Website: walmart
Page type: newsletter-management
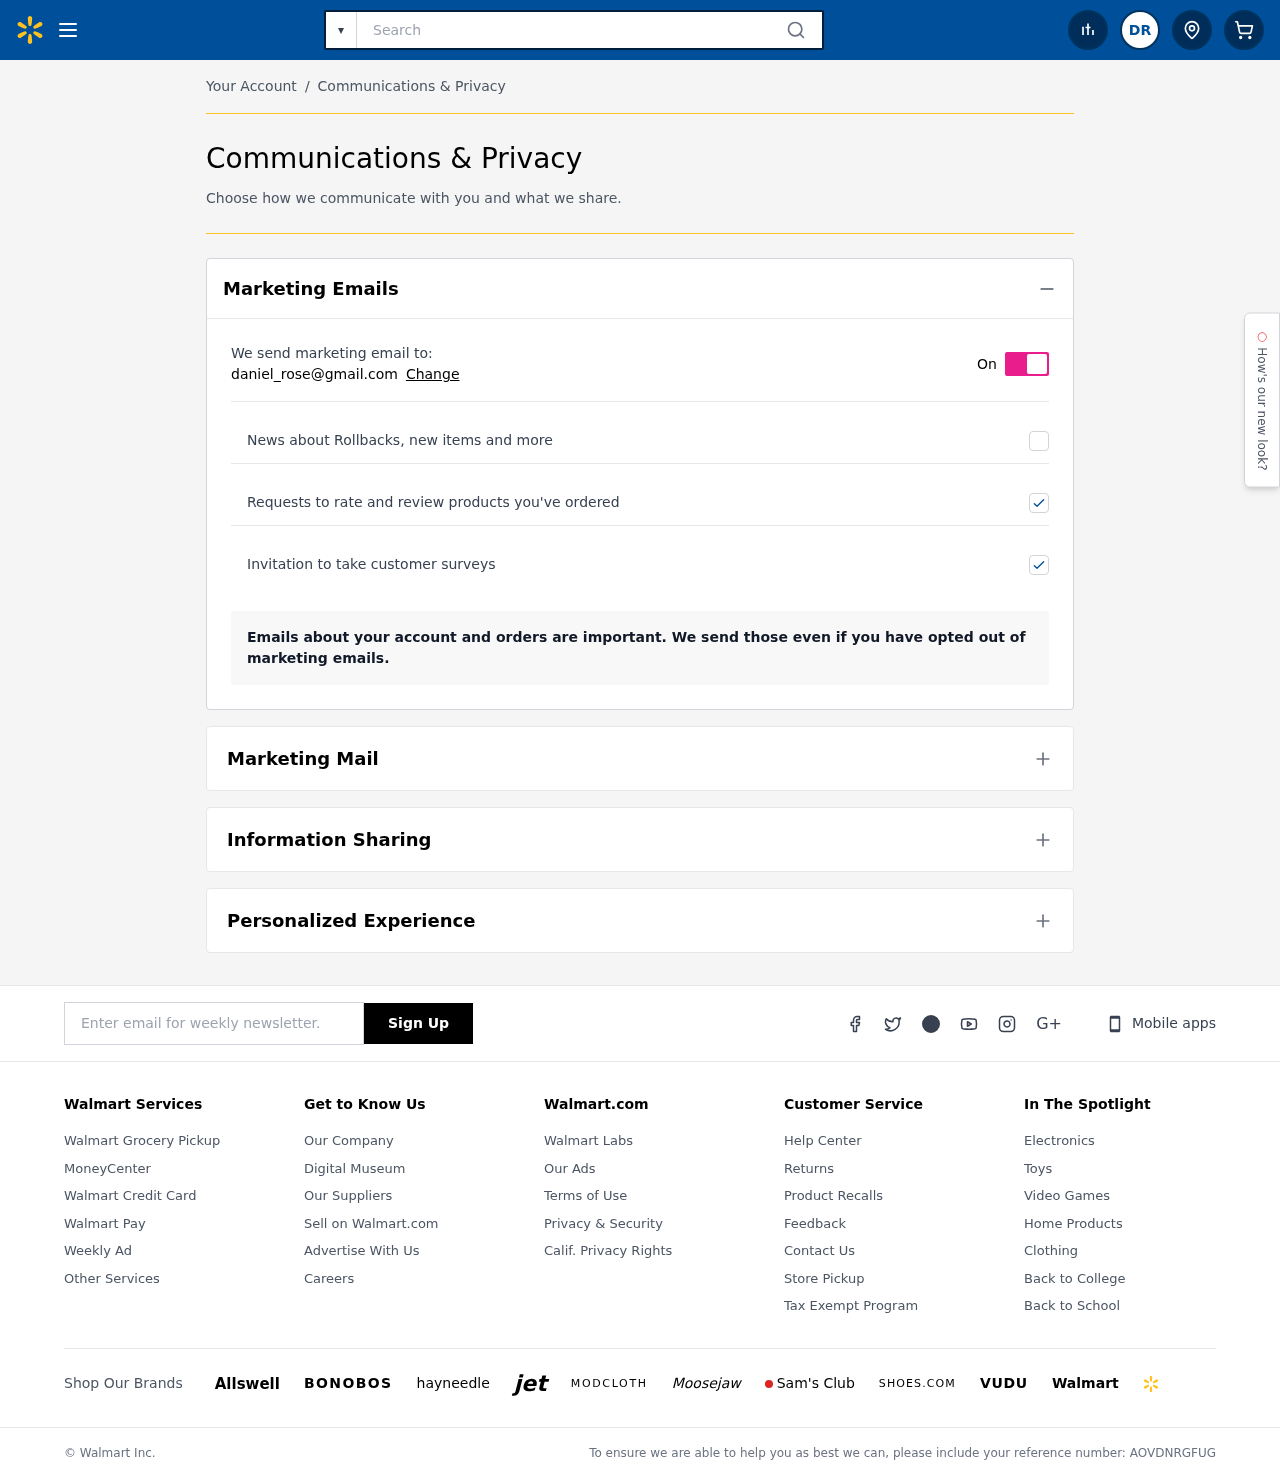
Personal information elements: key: PII_EMAIL
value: daniel_rose@gmail.com
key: PII_INITIALS
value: DR
Search elements: key: HEADER_SEARCH
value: Search